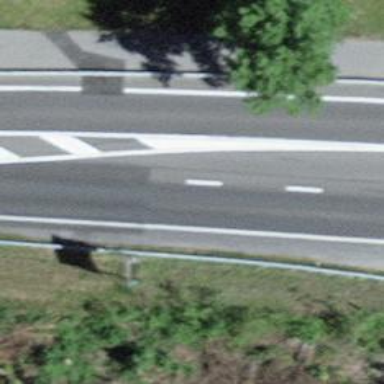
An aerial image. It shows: Primary road with asphalt surface.